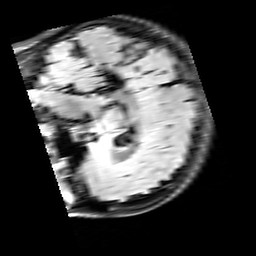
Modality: FLAIR
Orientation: sagittal
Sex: female
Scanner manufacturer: siemens
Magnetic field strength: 3 T
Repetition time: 10 s
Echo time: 0.09 s